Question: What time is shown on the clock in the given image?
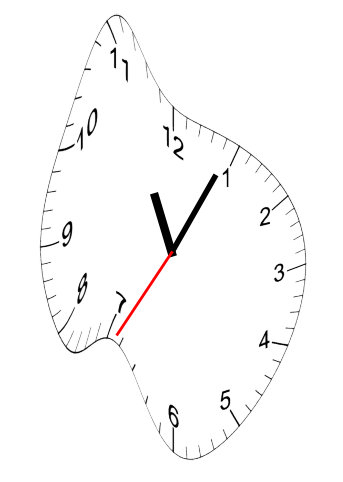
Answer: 11:04:35